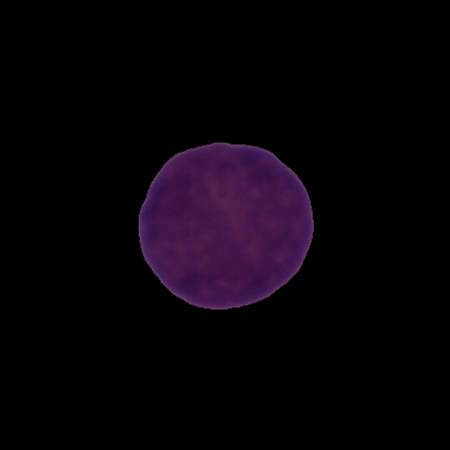
Label: healthy